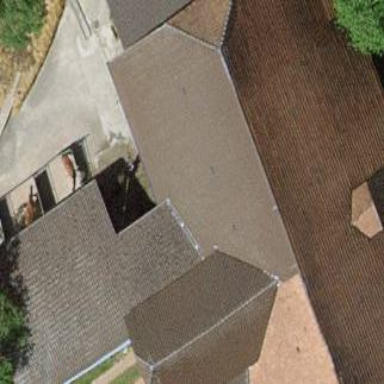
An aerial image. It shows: Farm building.